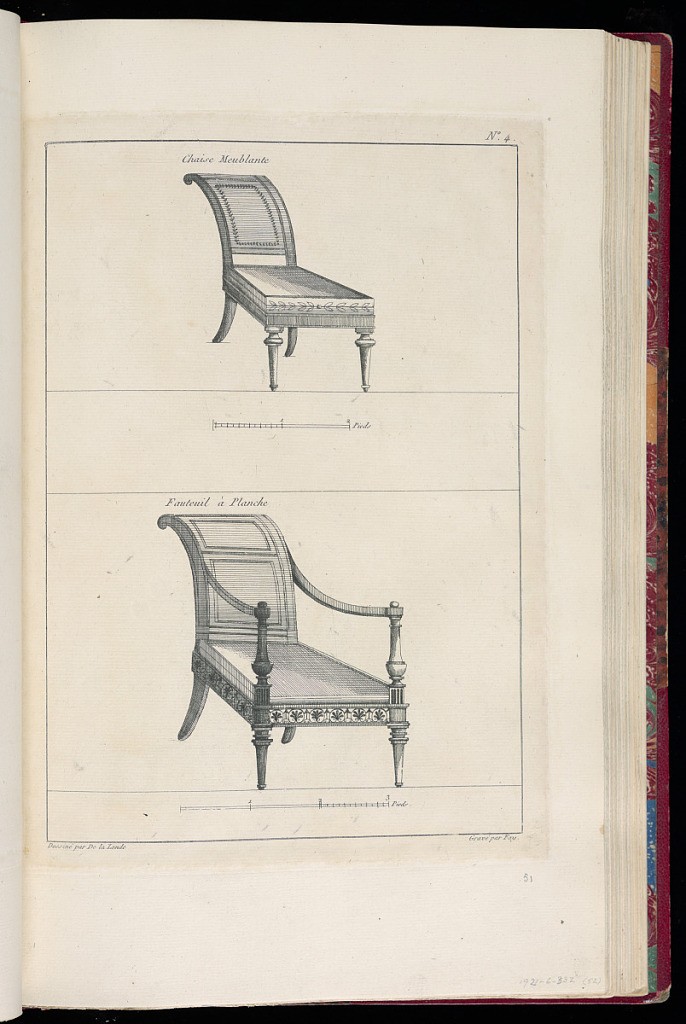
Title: Designs for Chairs
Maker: Richard de Lalonde, French, active 1780–96
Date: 1780-1789
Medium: Etching on off-white laid paper
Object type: Print
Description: Designs for two chairs decorated with ornament motifs including branches and palmette and dart. The plate is signed and numbered.